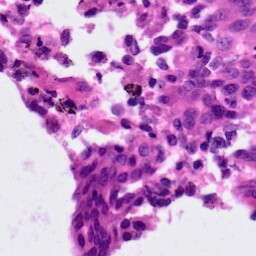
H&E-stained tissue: Ovarian